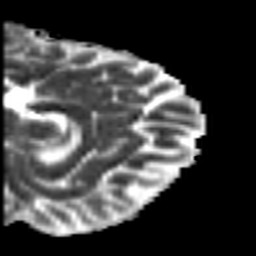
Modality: MD
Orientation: sagittal
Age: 20
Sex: female
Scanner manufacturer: siemens
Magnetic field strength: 3 T
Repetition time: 7 s
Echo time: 0.0926 s